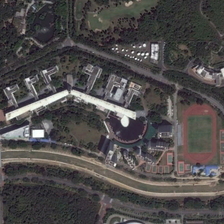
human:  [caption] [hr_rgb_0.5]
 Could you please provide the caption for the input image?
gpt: many green trees are around a school with buildings and a playground .

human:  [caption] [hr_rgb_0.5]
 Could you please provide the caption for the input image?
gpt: many green trees are around a school with buildings and a playground .

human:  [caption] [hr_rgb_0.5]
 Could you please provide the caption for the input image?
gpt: many green trees are around a school with buildings and a playground .

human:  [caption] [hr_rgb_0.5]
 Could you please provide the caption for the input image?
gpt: many green trees are around a school with buildings and a playground .

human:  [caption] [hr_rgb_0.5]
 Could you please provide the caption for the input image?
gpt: many green trees are around a school with buildings and a playground .